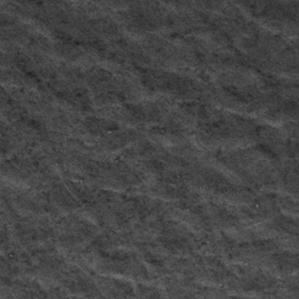
Label: frost